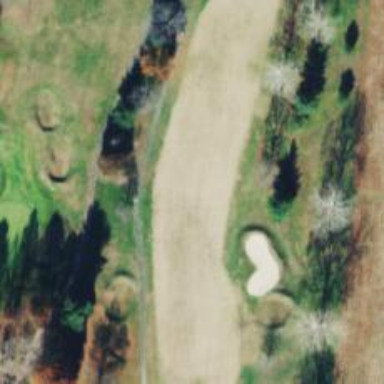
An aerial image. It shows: Golf hole.